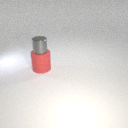
large red rubber cylinder below small gray metal cylinder